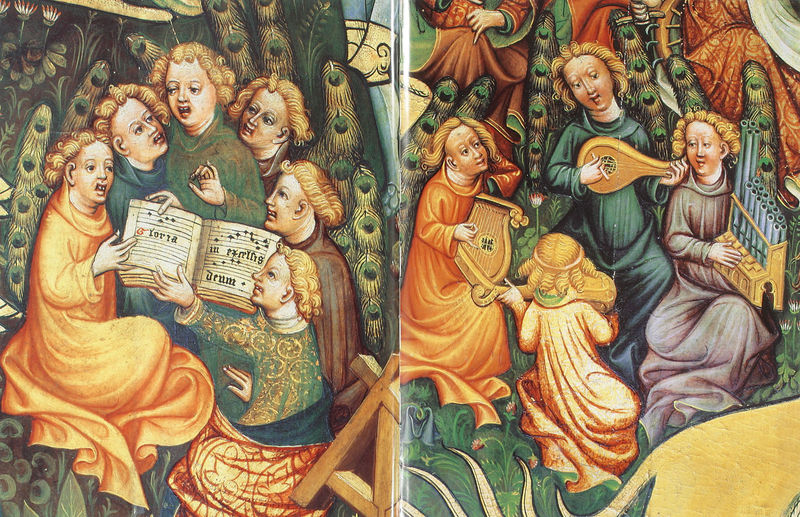
Titel: Triptychon mti Einhornjagd
Künstler: Unbekannter Meister
Standort: Erfurt, Dom (EU - D - Thüringen)
Schlagwörter: flügel, himmel, grün, blumen, frisur, bibel, gewand, gesang, gitarre, instrumente, musik, musiker, locken, kinder, engel, noten, knaben, spielen, muse, paradies, buch, kreuz, titel, pfau, orgel, singen, sänger, mittelalter, chor, laute, mandoline, leier, lied, zither, choral, notation, pfauen, psalter, liedtext, engelschor, gloria, gesangsbuch, hor, music, mi, angel music, portativ